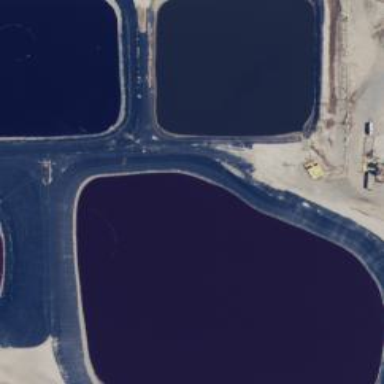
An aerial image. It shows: Tailings reservoir.